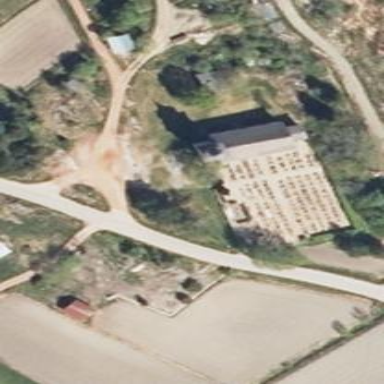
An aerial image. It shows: Grave yard.